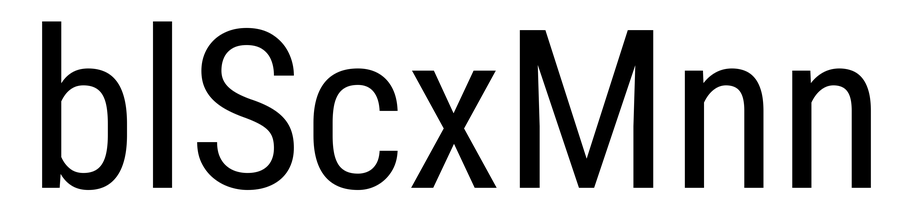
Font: Roboto_Condensed_Regular